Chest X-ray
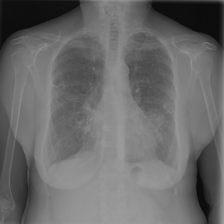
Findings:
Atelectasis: negative
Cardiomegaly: negative
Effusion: negative
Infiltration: negative
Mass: negative
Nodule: negative
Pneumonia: negative
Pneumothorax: negative
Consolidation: negative
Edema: negative
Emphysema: negative
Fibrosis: negative
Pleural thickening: negative
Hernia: negative